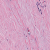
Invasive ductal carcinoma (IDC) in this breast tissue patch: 1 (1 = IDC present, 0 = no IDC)